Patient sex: M
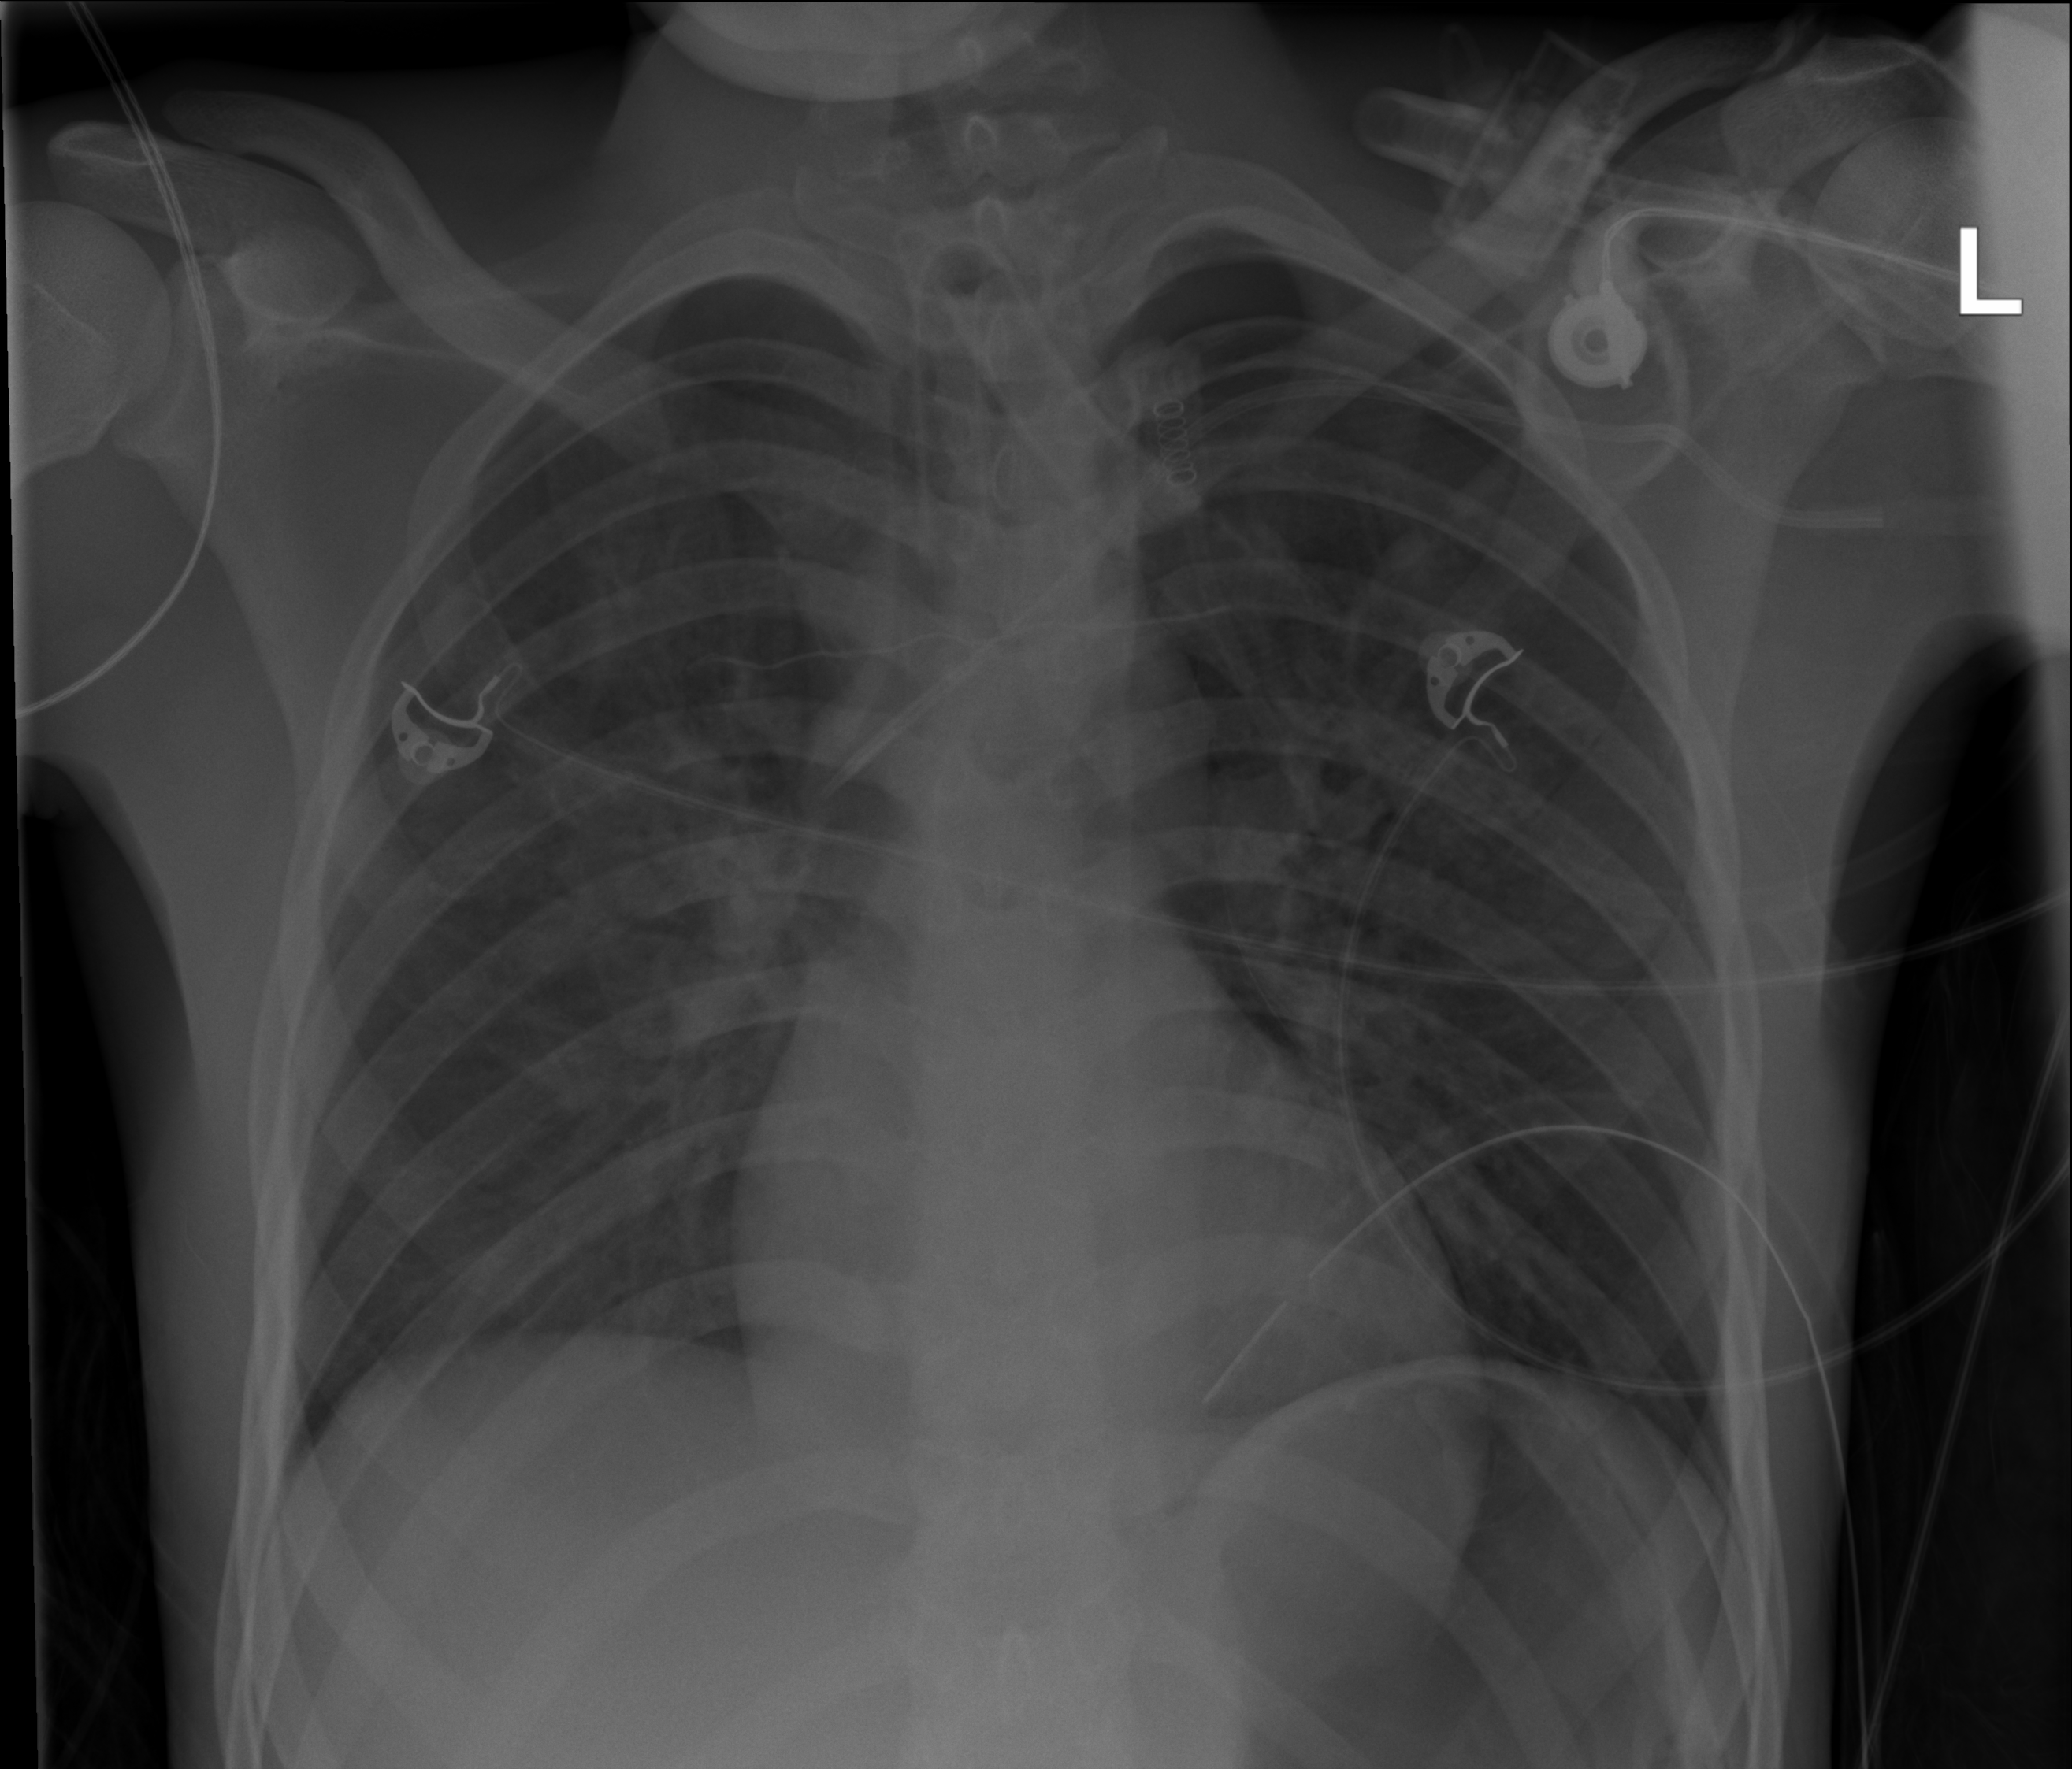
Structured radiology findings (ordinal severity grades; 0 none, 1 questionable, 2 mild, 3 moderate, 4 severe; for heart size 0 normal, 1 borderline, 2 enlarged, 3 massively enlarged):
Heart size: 0
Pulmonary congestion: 0
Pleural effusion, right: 0
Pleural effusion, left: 0
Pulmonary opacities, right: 3
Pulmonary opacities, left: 0
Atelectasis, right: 0
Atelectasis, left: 0